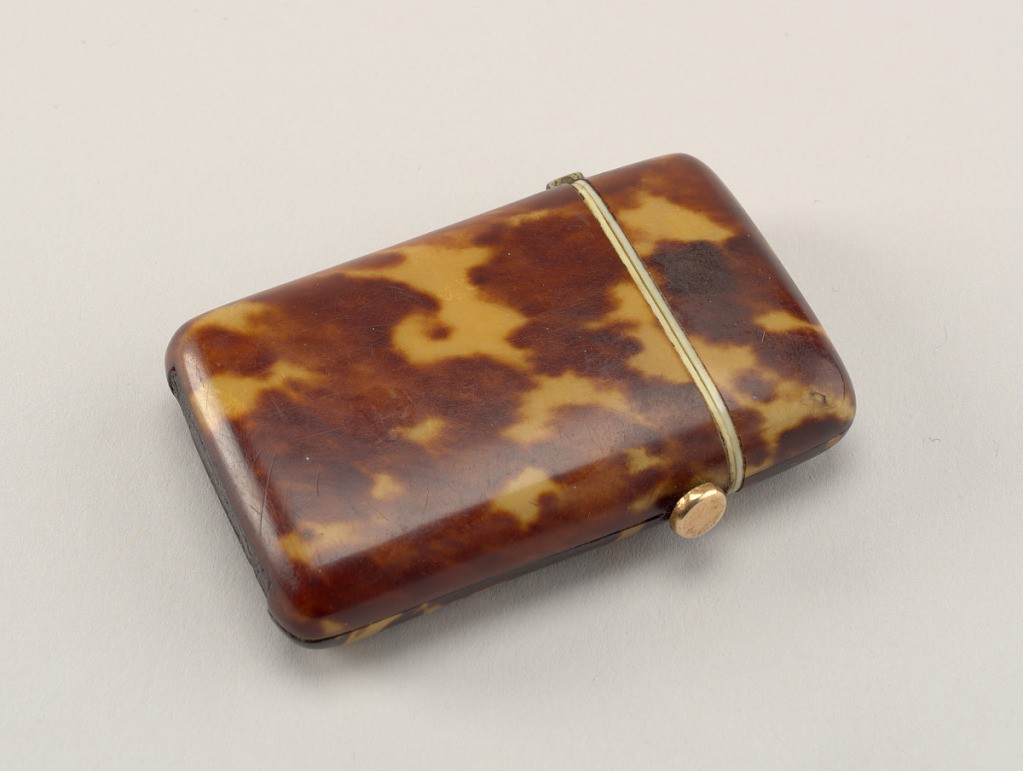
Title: Matchsafe
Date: late 19th century
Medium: Shaped tortoiseshell, bone, gold, metal
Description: Rectangular, rounded corners, with tortiseshell veneer over bone. Where bottom edge of lid meets upper egde of box body are seams of bone. Round gold release button on side. Lid hinged on opposite side. Striker recessed into box bottom.